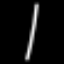
Label: line